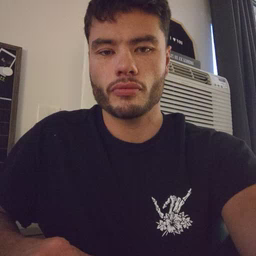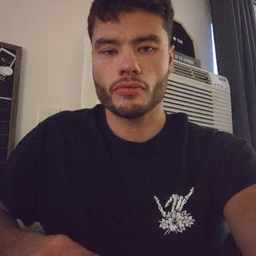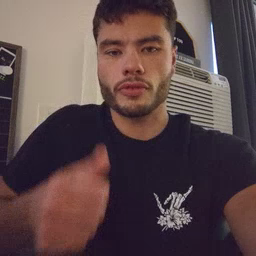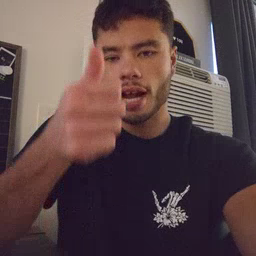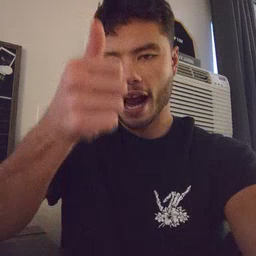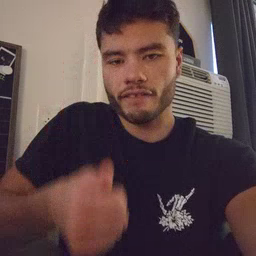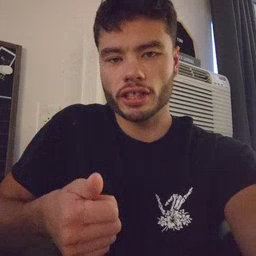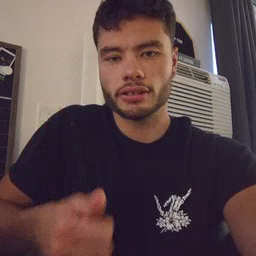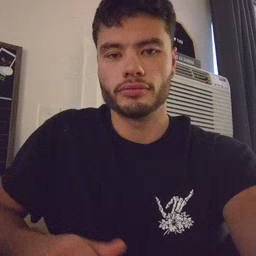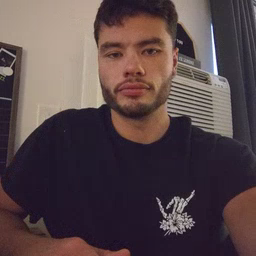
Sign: every